高一 · 组合数学
（2020・II 卷模拟）《周易》是我国古代典籍, 用 “卦” 描述了天地世间万象变化. 如图是一个八卦图，包含乾、坤、震、巽、坎、离、艮、兑八卦（每一卦由三个爻组成，其中 “一” 表示一个阳爻, “ - - ”表示一个阴爻) . 若从含有两个及以上阳爻的卦中任取两卦, 这两卦的六个爻中都恰有两个阳爻的概率为（）

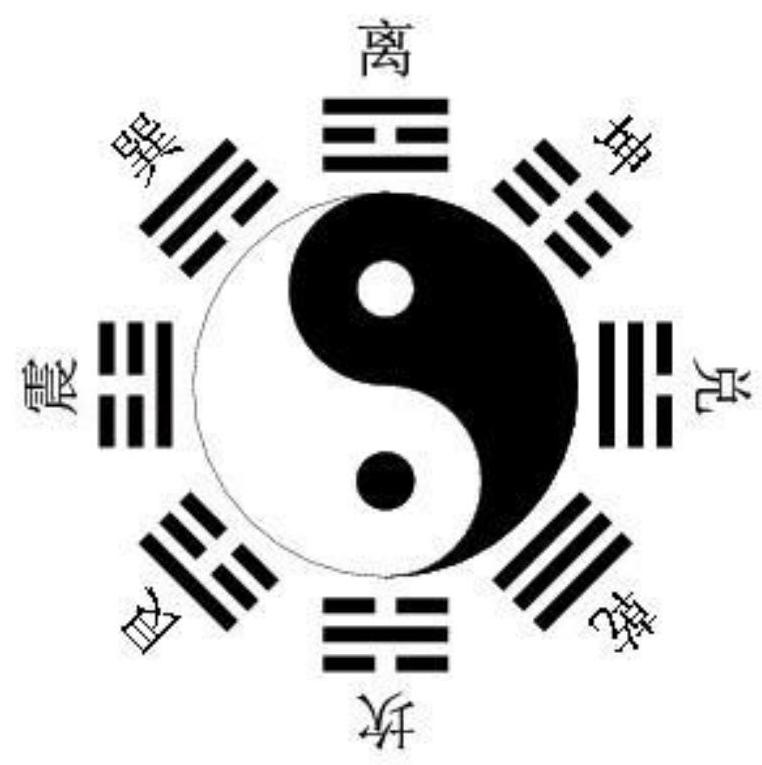
A. $\frac{1}{3}$
B. $\frac{1}{2}$
C. $\frac{2}{3}$
D. $\frac{3}{4}$
答案: B
解析: 解: 含有两个阳爻的卦有 3 个, 含有三个阳爻的卦有 1 个,从含有两个及以上阳爻的卦中任取两卦,基本事件总数 $n=C_{4}^{2}=6$,这两卦的六个爻中都恰有两个阳爻包含的基本事件个数 $m=C_{3}^{2}=3$,

$\therefore$ 这两卦的六个爻中都恰有两个阳爻的概率为 $p=\frac{m}{n}=\frac{3}{6}=\frac{1}{2}$.

故选: B.